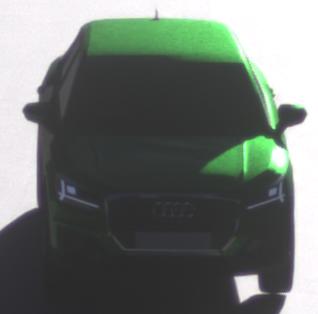
Make: Audi
Model: Q2
Model produced from: 2016
Model produced until: 2020
Doors: 5
Color: green
Road condition: dry road
Daytime: sunrise or sunset
Contrast: medium contrast